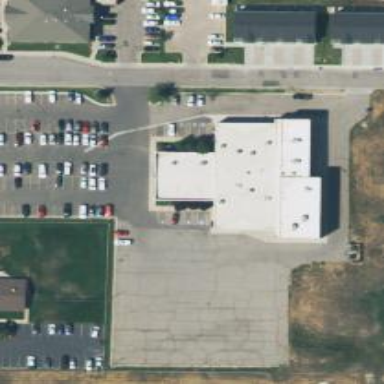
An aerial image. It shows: Parking area with surface.